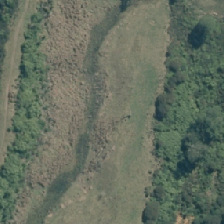
Land cover: low_producing_grassland